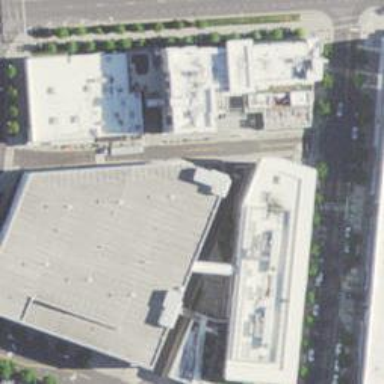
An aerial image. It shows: Retail building.